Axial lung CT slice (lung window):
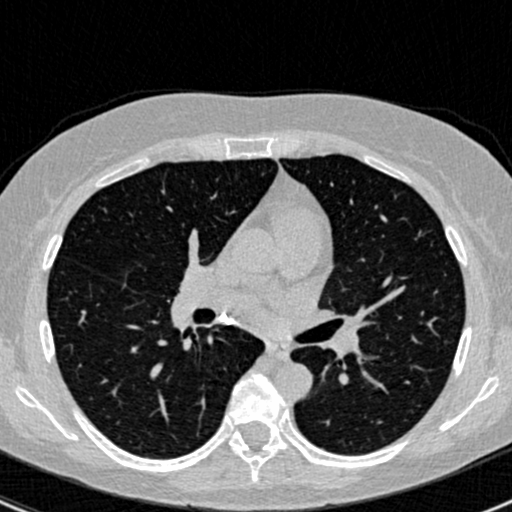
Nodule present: no